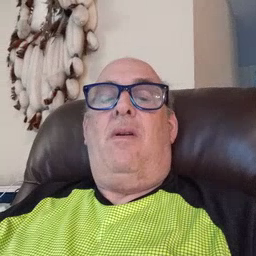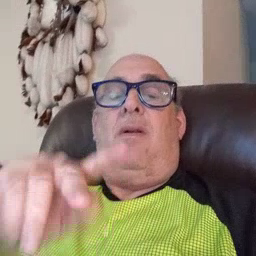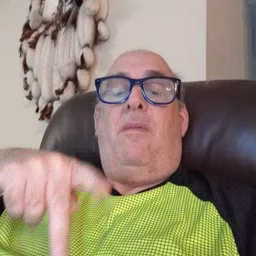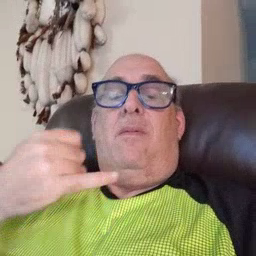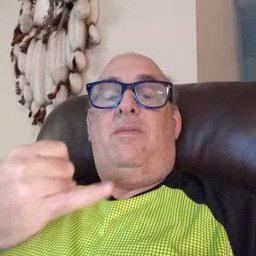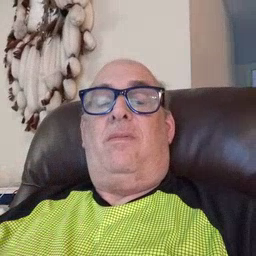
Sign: pajamas